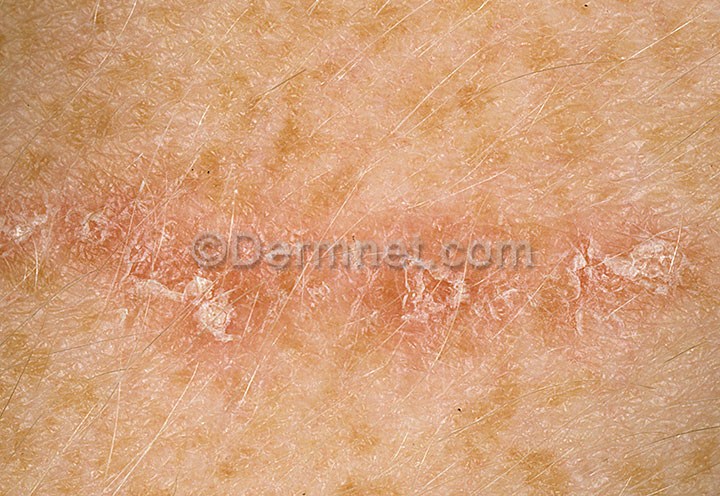
Disease: Psoriasis pictures Lichen Planus and related diseases